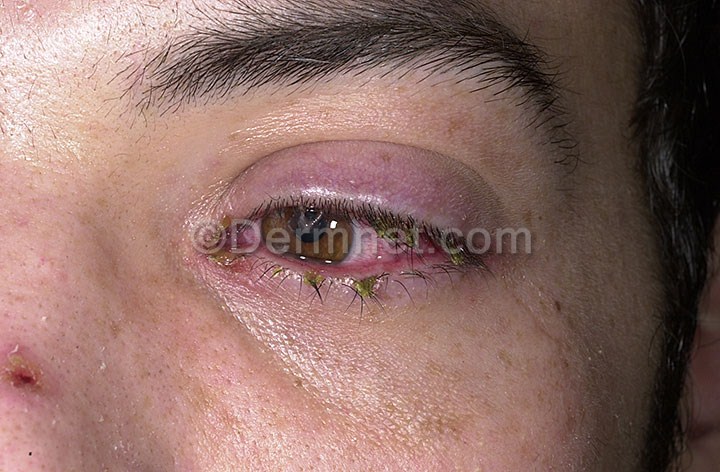
Disease: Vasculitis Photos